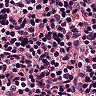
Metastatic tissue present: no